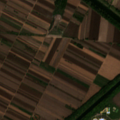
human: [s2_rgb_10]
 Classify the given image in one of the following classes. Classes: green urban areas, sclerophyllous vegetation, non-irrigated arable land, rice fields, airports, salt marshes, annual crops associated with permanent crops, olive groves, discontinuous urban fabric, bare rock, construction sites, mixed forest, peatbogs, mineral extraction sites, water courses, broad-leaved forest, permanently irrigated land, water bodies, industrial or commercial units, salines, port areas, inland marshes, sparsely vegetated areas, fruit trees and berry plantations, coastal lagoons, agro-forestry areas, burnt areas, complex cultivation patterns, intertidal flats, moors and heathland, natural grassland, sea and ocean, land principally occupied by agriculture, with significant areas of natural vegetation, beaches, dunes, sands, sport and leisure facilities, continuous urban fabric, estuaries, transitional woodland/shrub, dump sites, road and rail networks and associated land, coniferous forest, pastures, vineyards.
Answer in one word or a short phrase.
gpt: non-irrigated arable land, water courses